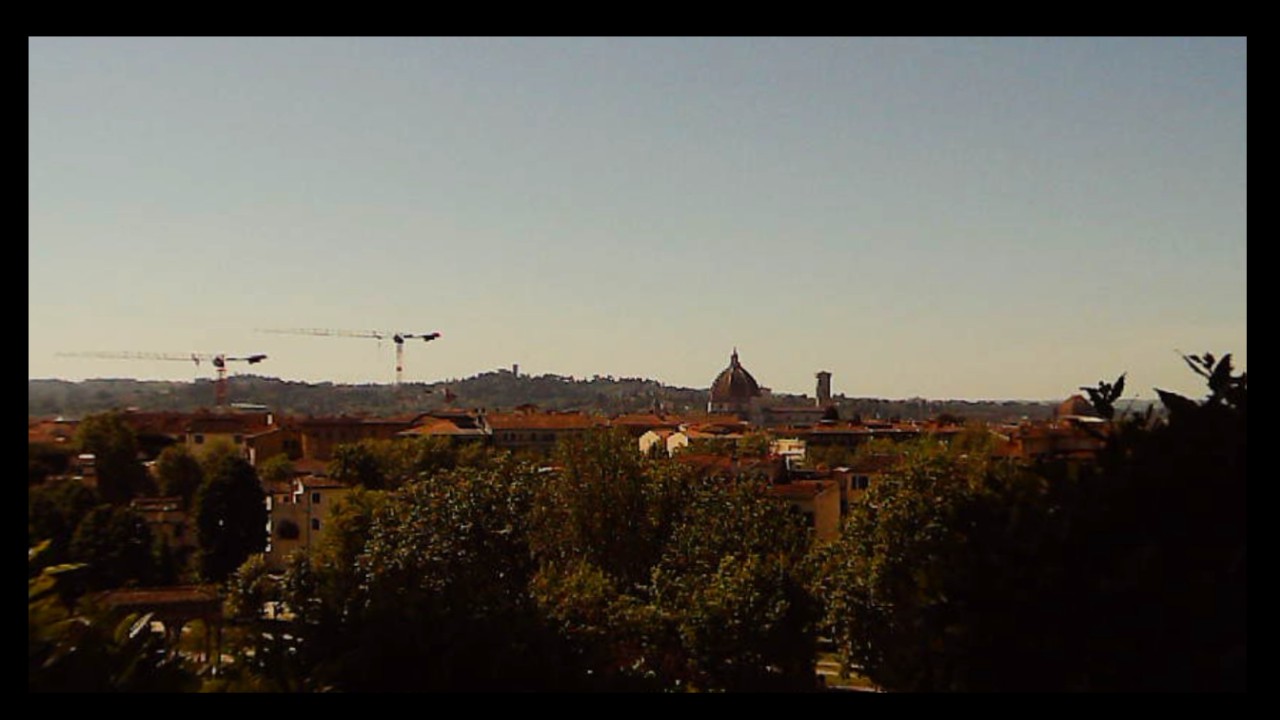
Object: Betafpv air75